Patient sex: F
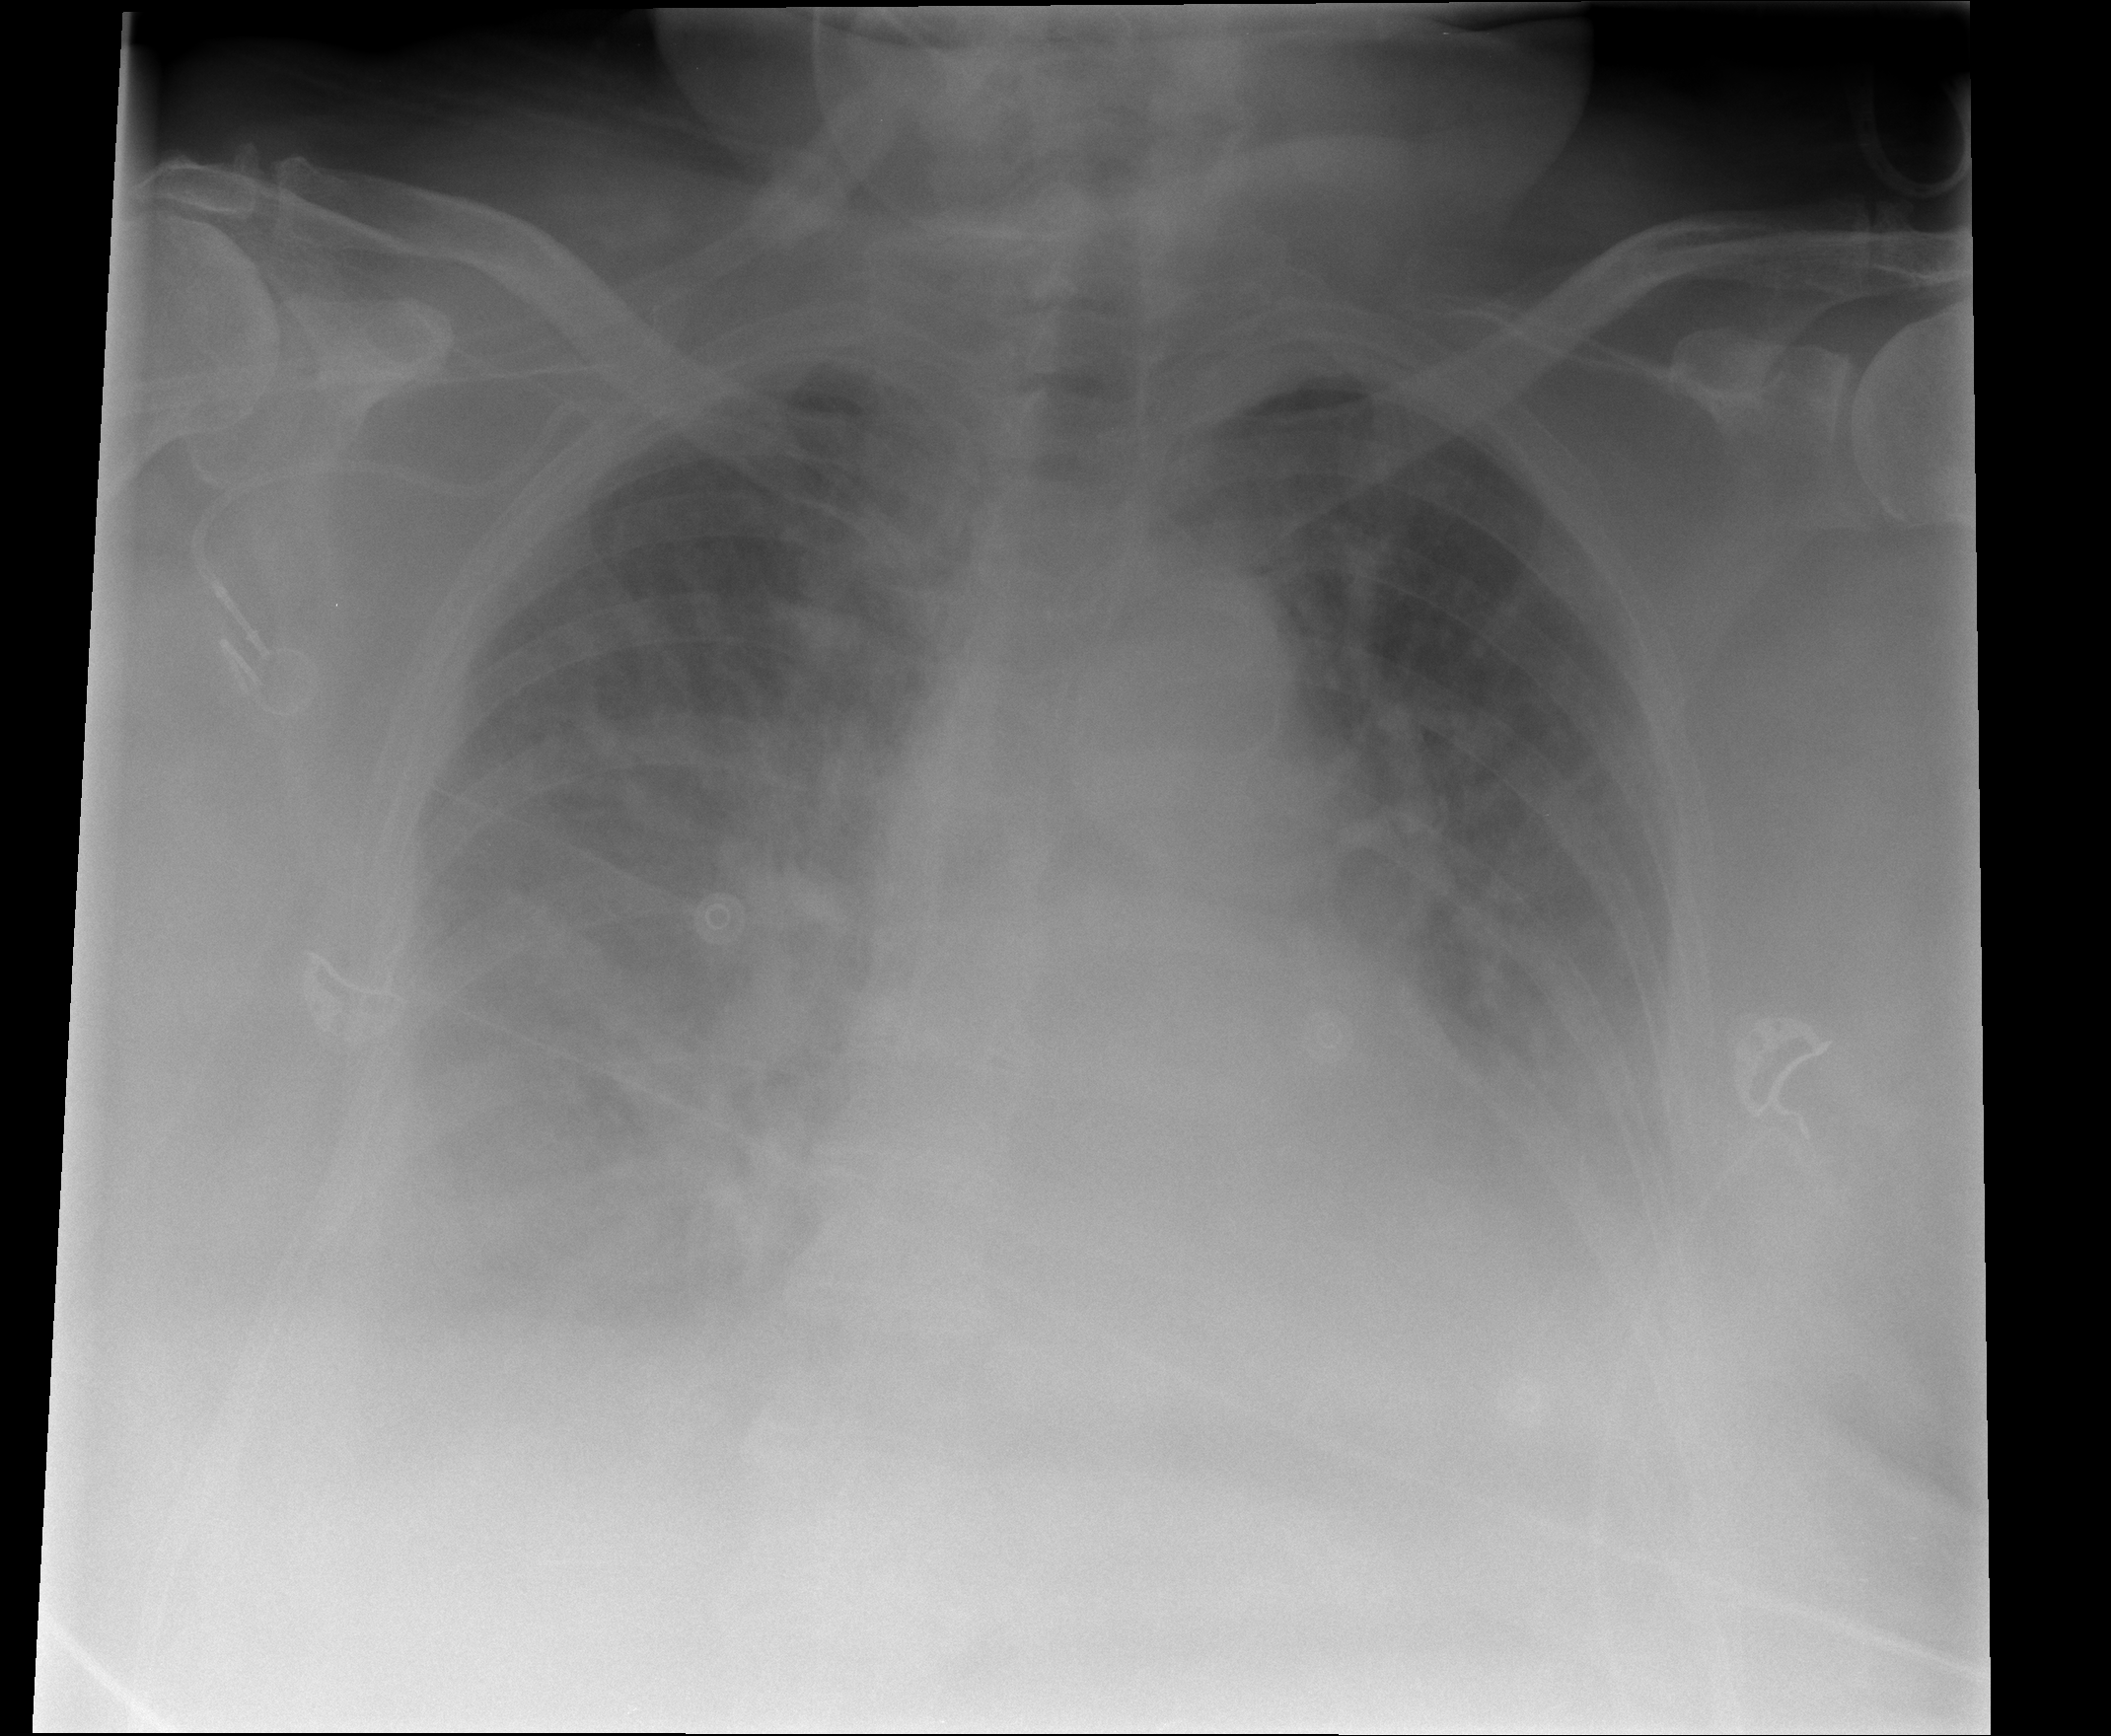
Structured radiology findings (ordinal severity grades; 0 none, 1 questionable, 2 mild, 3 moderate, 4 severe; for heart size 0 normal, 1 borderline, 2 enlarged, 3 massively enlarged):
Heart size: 2
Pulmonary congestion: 3
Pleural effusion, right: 3
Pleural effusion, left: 3
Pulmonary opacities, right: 3
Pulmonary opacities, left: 3
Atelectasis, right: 2
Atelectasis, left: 2